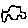
Label: car